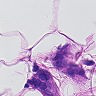
Metastatic tissue present: yes